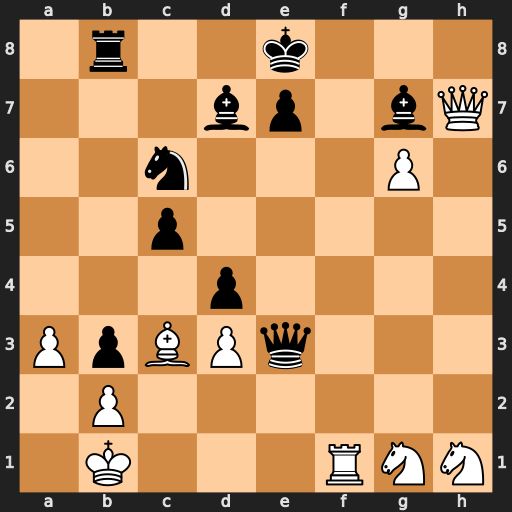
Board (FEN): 1r2k3/3bp1bQ/2n3P1/2p5/3p4/PpBPq3/1P6/1K3RNN
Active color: w
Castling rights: -
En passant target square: -
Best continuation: Qg8+ Bf8 Qxf8#